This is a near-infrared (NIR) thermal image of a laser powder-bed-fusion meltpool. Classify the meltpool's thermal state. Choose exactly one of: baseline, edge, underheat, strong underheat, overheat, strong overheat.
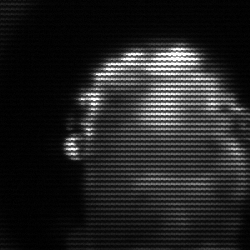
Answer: baseline